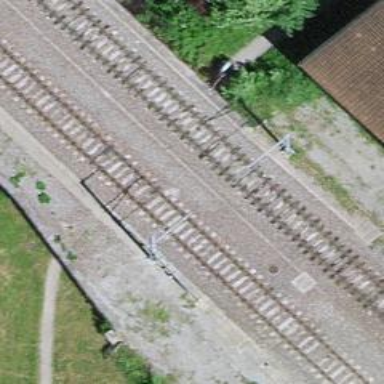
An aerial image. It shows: Single-track railway bridge with contact lines for electrification.